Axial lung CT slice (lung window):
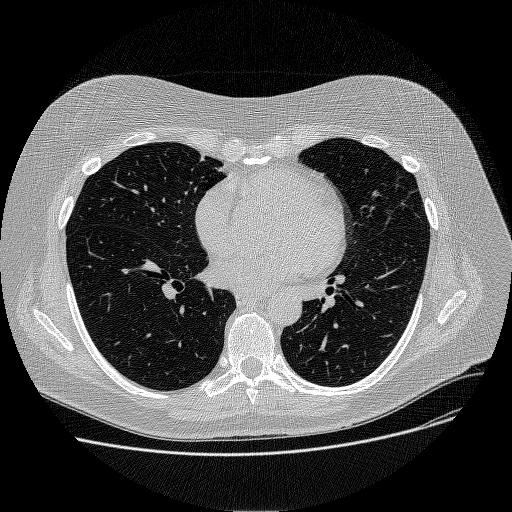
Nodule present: no